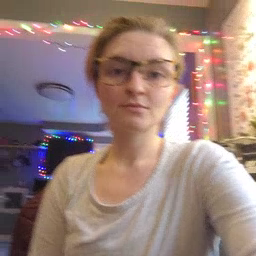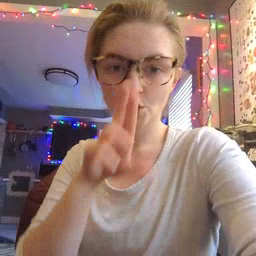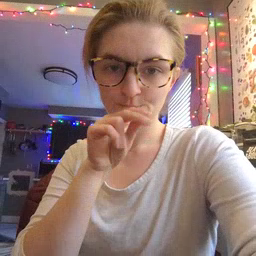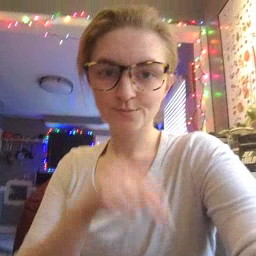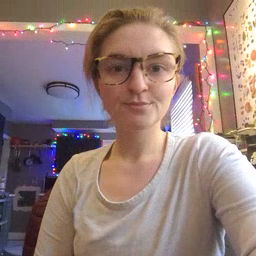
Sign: duck